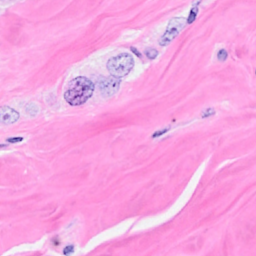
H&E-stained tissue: Breast